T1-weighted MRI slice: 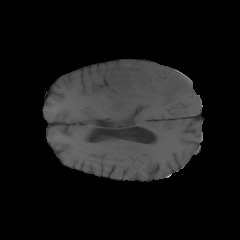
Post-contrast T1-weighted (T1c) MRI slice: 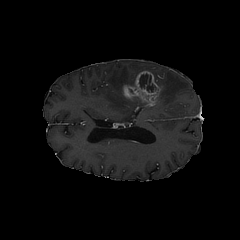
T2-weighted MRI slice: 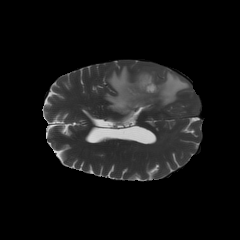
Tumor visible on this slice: yes